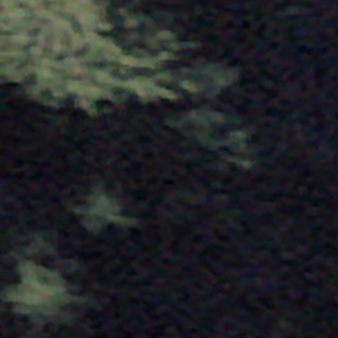
Label: other